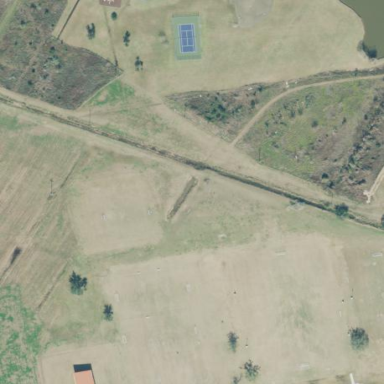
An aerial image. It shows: Soccer pitch for leisureland activities.